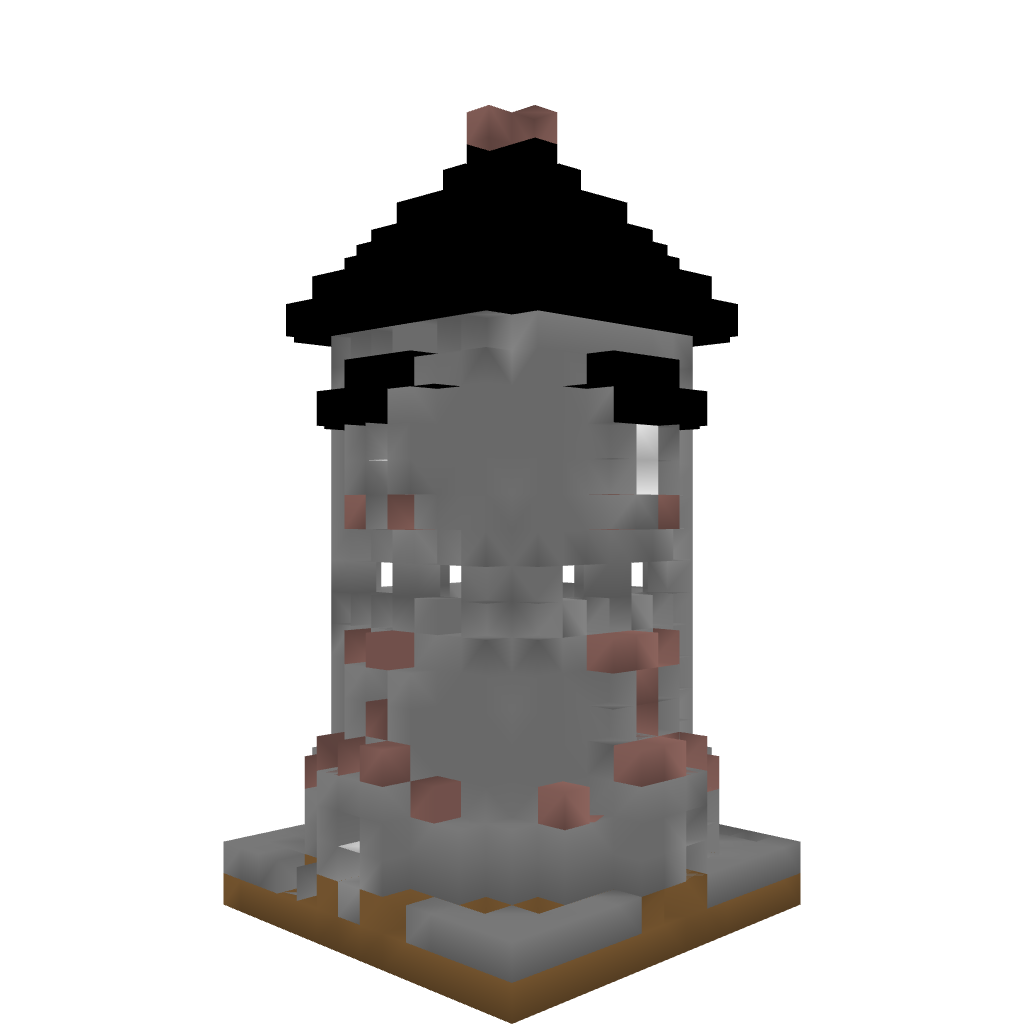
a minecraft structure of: Medieval Stonebrick Watchtower with roof